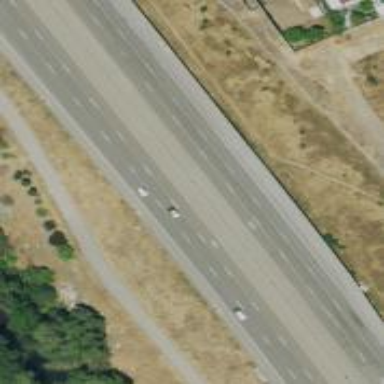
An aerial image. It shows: View of motorway.